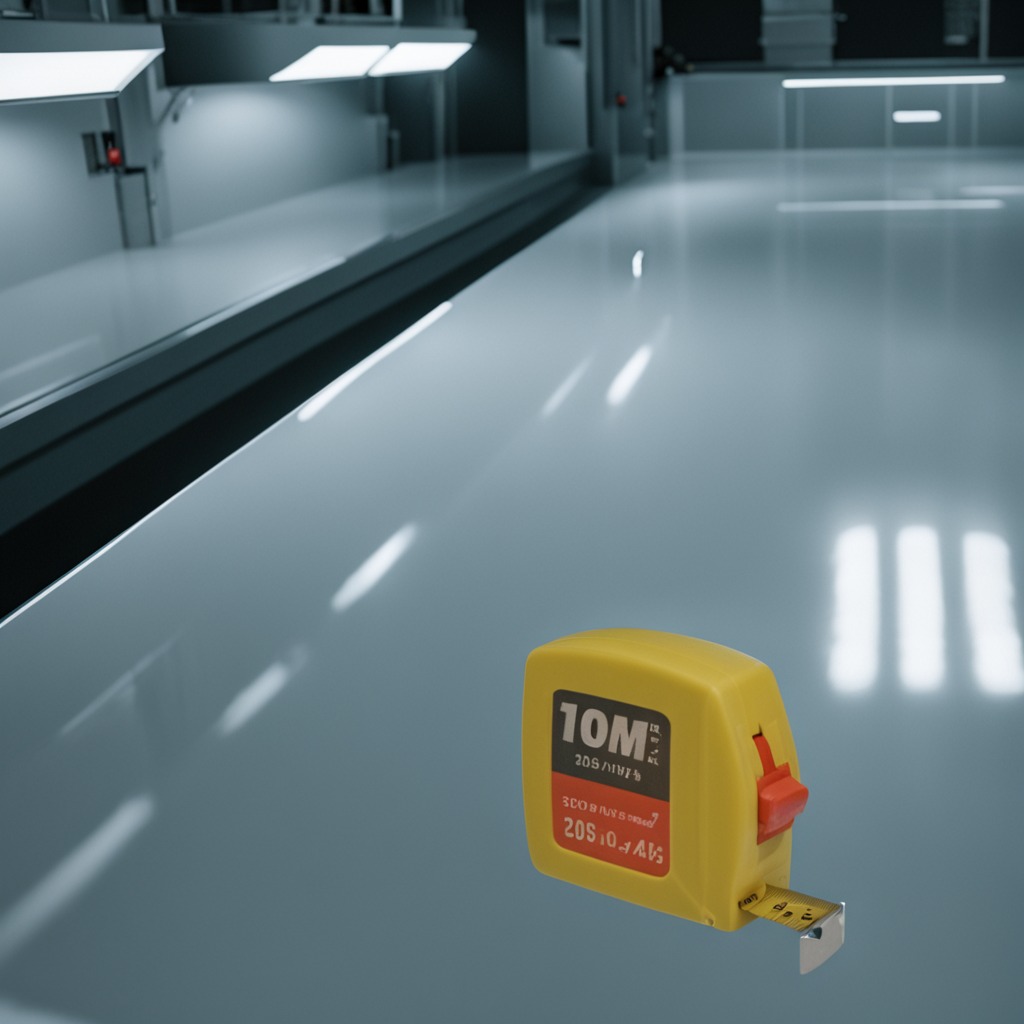
A measuring tape lies on a high-gloss table in a ship maintenance bay industrial lighting.